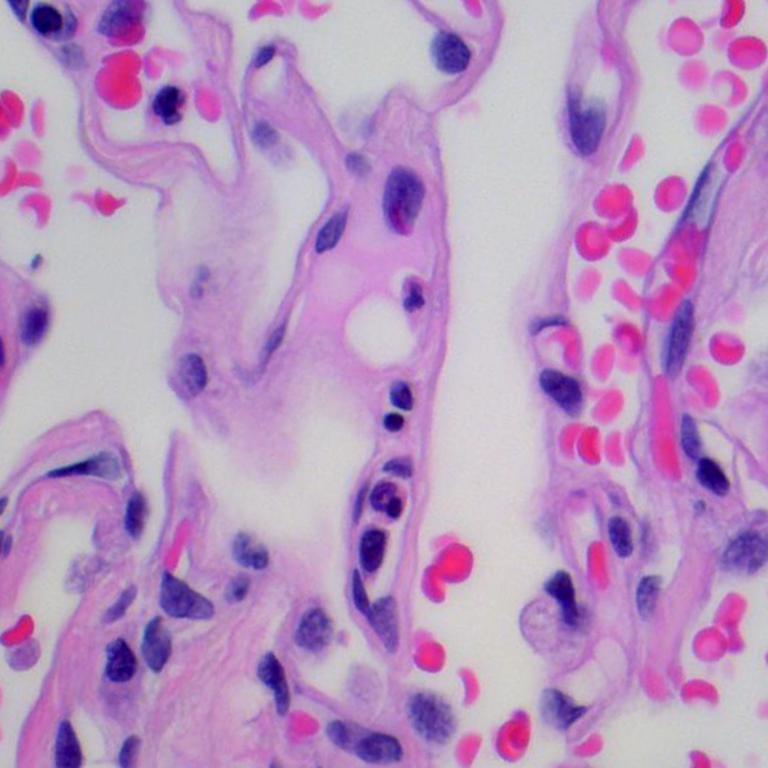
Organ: lung
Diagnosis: benign